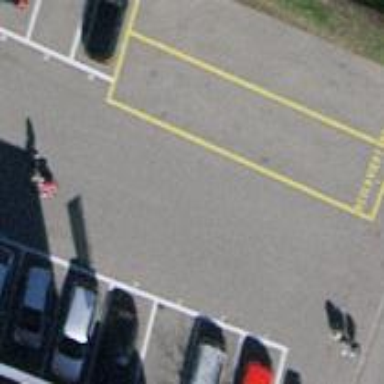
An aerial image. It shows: Designated parking area for tourist buses with surface lot.